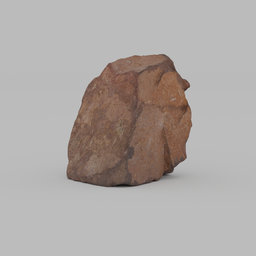
Label: nature